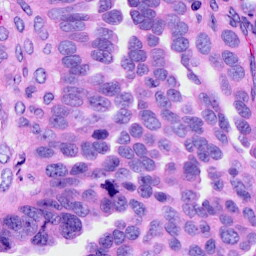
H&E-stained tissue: Ovarian